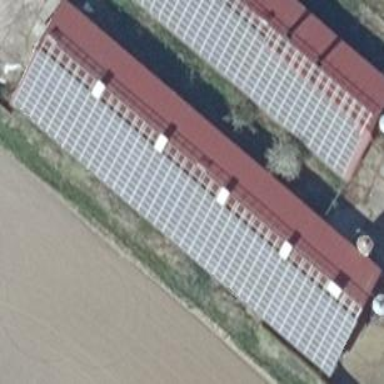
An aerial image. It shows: Solar photovoltaic panel generating electricity. It is small installation located on building.